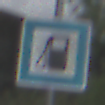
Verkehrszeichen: Tankstelle
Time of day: Midday
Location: Outdoor (Suburban)
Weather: Overcast
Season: NotSpecified
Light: Natural